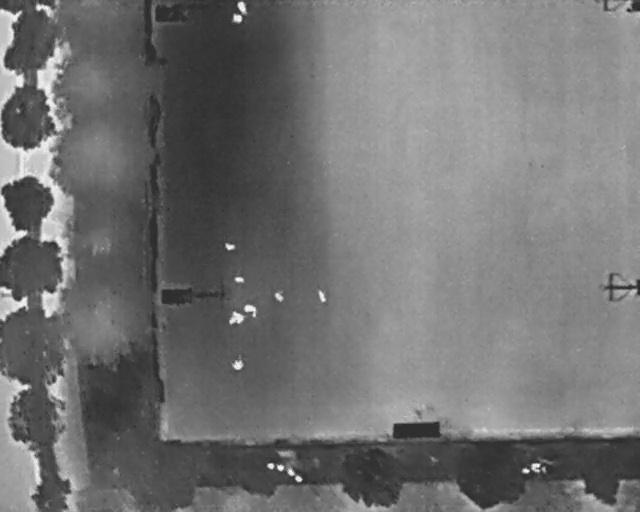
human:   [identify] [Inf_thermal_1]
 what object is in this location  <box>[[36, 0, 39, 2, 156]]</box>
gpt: <ref>1 small person at the top</ref>

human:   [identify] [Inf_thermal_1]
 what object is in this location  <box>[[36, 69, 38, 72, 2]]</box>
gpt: <ref>1 medium person at the bottom</ref>

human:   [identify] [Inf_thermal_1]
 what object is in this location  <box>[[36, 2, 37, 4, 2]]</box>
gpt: <ref>1 medium person at the top</ref>